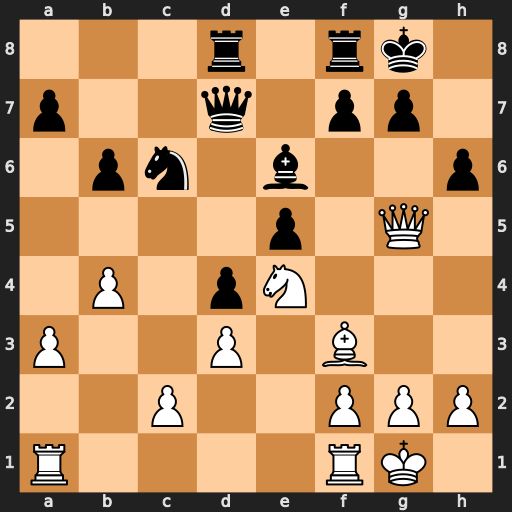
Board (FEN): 3r1rk1/p2q1pp1/1pn1b2p/4p1Q1/1P1pN3/P2P1B2/2P2PPP/R4RK1
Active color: w
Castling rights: -
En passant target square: -
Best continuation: Nf6+ Kh8 Nxd7 hxg5 Nxf8